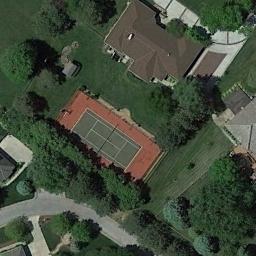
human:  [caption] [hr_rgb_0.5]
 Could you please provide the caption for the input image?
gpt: Tennis court with trees and buildings next to the lawn .

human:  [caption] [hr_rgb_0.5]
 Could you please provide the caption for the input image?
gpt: A lot of trees are near the tennis court .

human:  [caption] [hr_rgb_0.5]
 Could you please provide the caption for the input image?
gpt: There are two tennis courts, one of which is twice the size of the other .

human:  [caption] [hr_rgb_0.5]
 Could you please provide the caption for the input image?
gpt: The tennis court is on the grass next to some buildings and trees .

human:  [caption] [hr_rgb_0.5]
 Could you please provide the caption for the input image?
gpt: There are some green trees around the tennis court .